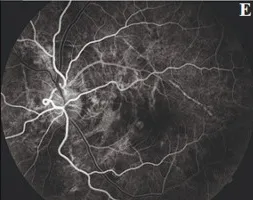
LE posterior pole shows AS with streaks across macula, early and late phase FFA showing staining of the streaks with CNV leakage.
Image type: ophthalmic_imaging (ophthalmic_angiography)